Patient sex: M
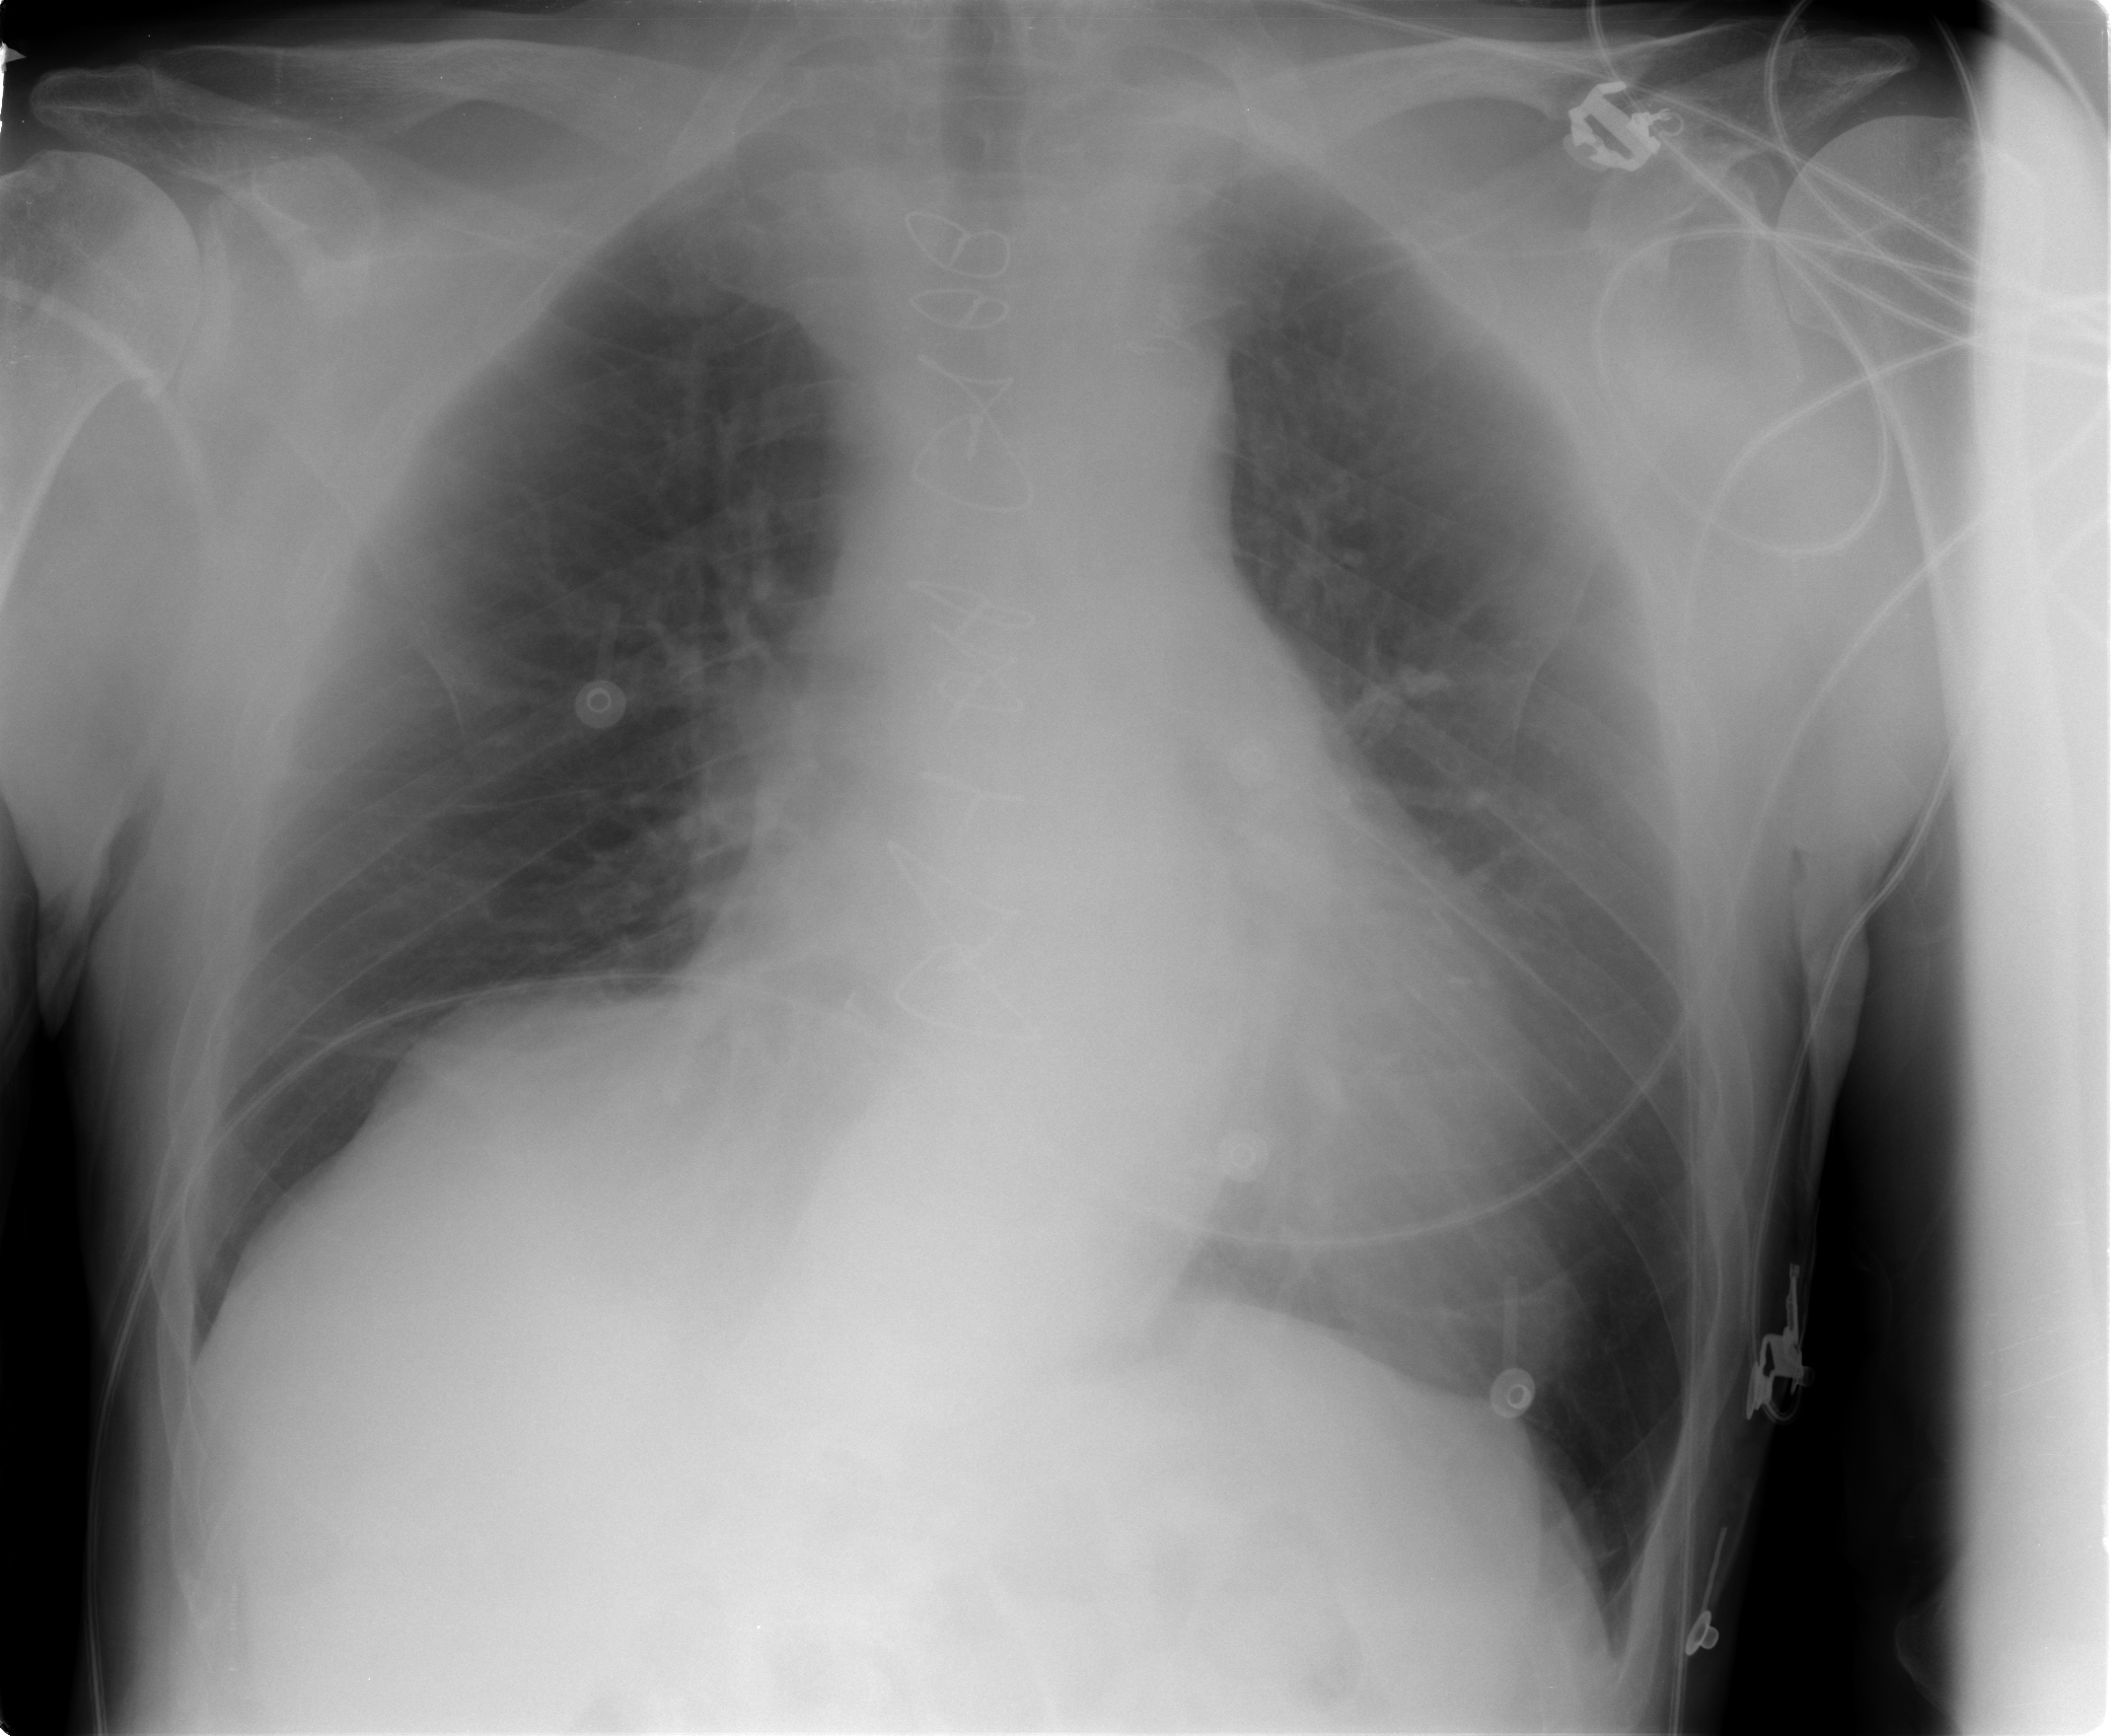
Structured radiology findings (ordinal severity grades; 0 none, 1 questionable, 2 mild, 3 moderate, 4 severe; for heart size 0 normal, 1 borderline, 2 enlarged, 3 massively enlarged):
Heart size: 1
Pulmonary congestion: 1
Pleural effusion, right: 0
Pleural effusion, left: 0
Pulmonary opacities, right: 0
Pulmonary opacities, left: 0
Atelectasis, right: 0
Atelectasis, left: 0